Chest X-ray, AP view. Patient: 54 years old, sex M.
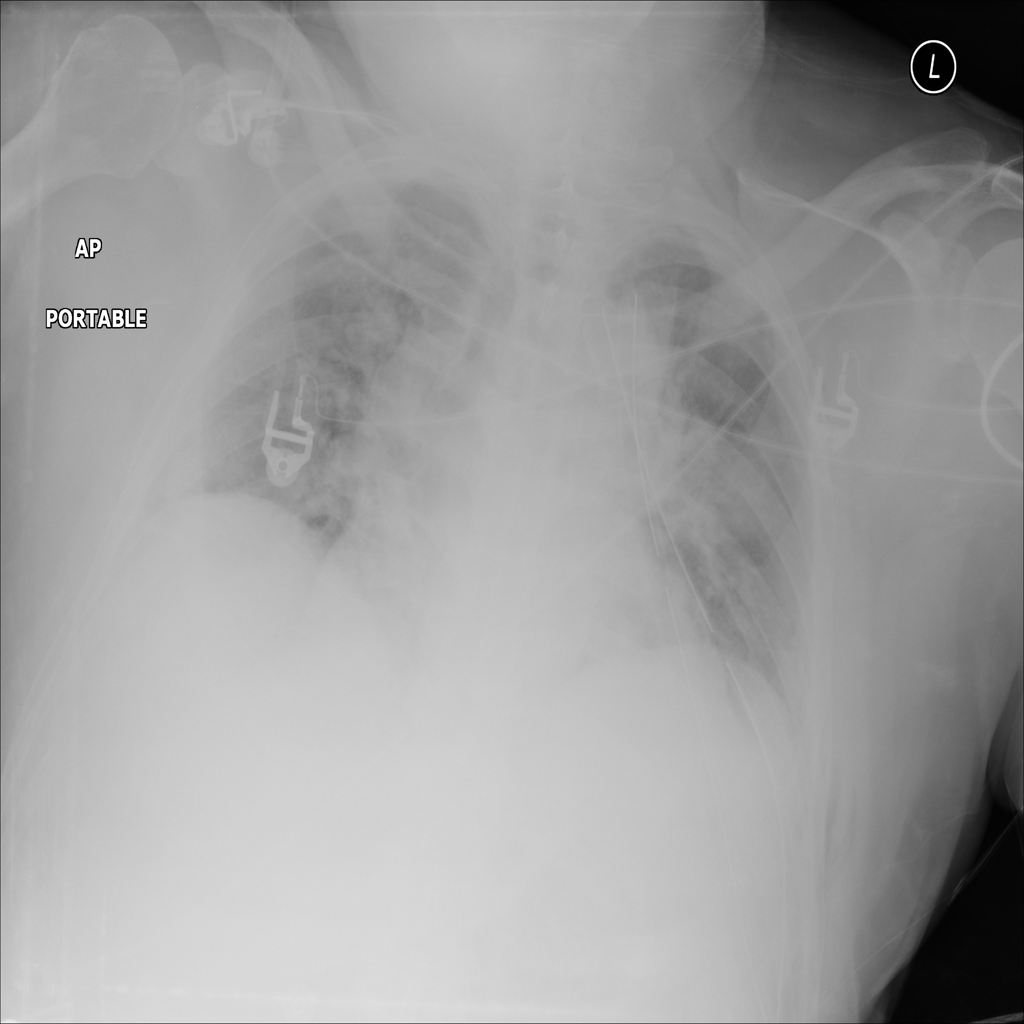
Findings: No Finding